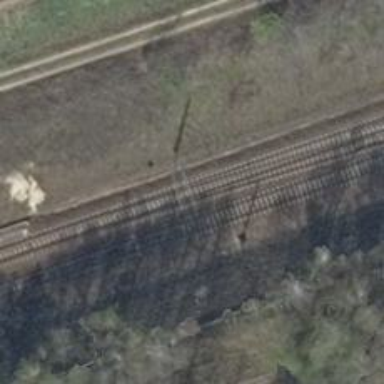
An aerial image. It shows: Railway milestone with catenary mast.